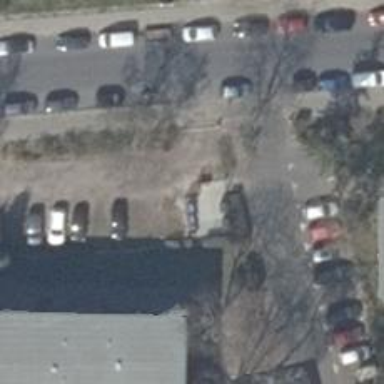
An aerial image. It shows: Road serving as parking aisle.